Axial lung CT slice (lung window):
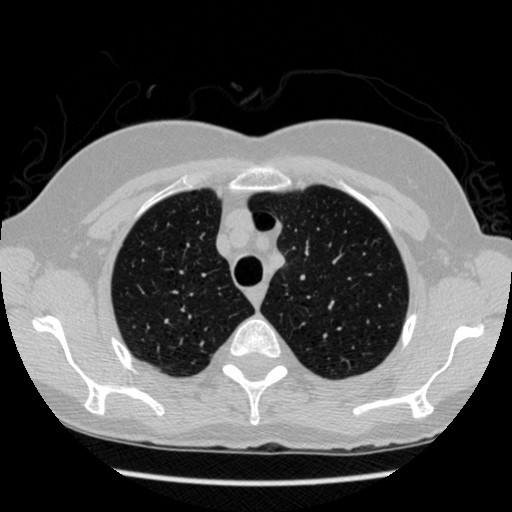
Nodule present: no